Question: Not totally sure what is going on here. At first I thought I was loading the same stylesheet multiple times, but that is not the case. Is there a reason why the same selector is being applied to the same element 5 times?

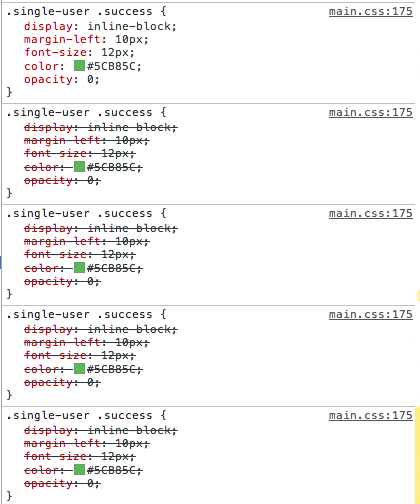
Answer: So turns out I was loading the same stylesheet a bunch of times. Oops!
'''
<link rel="stylesheet" href="/build/client/styles/admin/main.css" type="text/css" />
<link rel="stylesheet" href="/build/client/styles/bootstrap/bootstrap.css" type="text/css" />
<link rel="stylesheet" href="/build/client/styles/bootstrap/bootstrap.css" type="text/css" />
<link rel="stylesheet" href="/build/client/styles/admin/main.css" type="text/css" />
<link rel="stylesheet" href="/build/client/styles/bootstrap/bootstrap.css" type="text/css" />
<link rel="stylesheet" href="/build/client/styles/admin/main.css" type="text/css" />
<link rel="stylesheet" href="/build/client/styles/bootstrap/bootstrap.css" type="text/css" />
<link rel="stylesheet" href="/build/client/styles/admin/main.css" type="text/css" />
<link rel="stylesheet" href="/build/client/styles/bootstrap/bootstrap.css" type="text/css" />
<link rel="stylesheet" href="/build/client/styles/admin/main.css" type="text/css" />
<link rel="stylesheet" href="/build/client/styles/bootstrap/bootstrap.css" type="text/css" />
<link rel="stylesheet" href="/build/client/styles/admin/main.css" type="text/css" />
'''